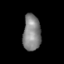
Tissue: skin
Cell type: Epithelial cells
Senescence score: 0.2823
Nuclear area (px): 631
Mean DAPI intensity: 131.67